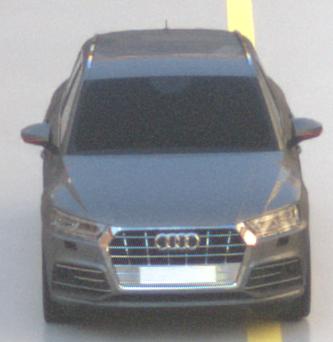
Make: Audi
Model: Q5 45 TFSI
Detailed model: Q5 (FY)
Model produced from: 2019/01
Model produced until: 2019/05
Doors: 5
Color: gray
Road condition: wet road
Daytime: morning or afternoon
Contrast: low contrast